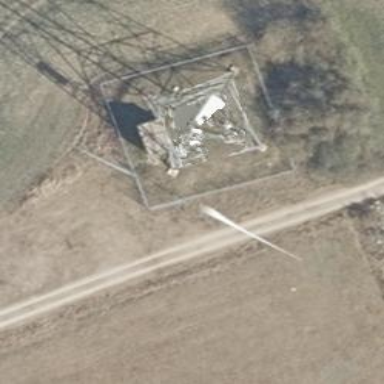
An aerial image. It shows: Wind generator using horizontal axis wind turbine by Vestas. The turbine is mounted on lattice mast.